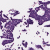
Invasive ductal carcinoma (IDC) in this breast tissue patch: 1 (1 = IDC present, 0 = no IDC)